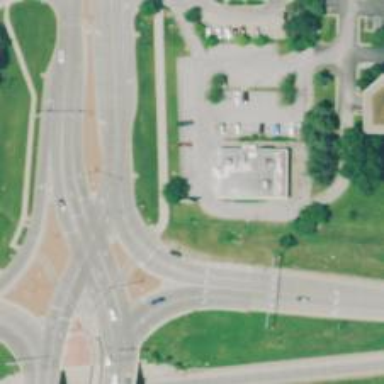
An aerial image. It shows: Marked crossing on cycleway.